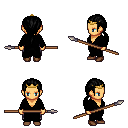
a pixel art fantasy rpg character, female body template, human, tanned skin, black robe, metal pants, black ponytail hairstyle, gold tiara, brown shoes, spear, four views (front, back, left, right), 2x2 character sprite sheet, small pixel art, hard edges, no anti-aliasing